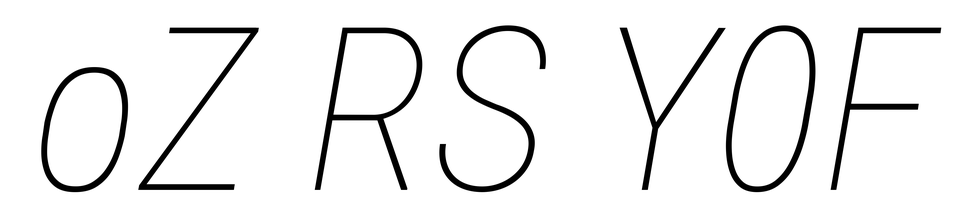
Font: Roboto-Italic_Condensed_Thin_Italic